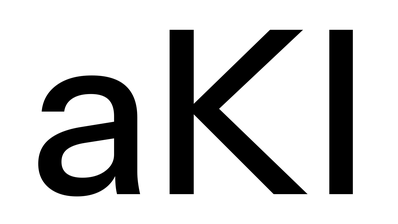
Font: InstrumentSans_Medium